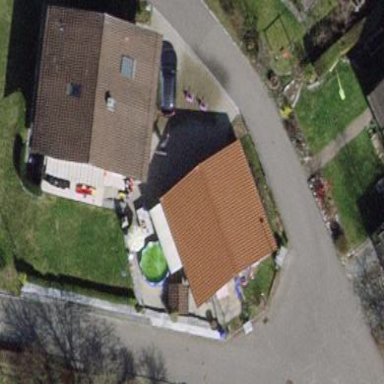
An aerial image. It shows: Garage.